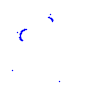
Particle: proton